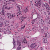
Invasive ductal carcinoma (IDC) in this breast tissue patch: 1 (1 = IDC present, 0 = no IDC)